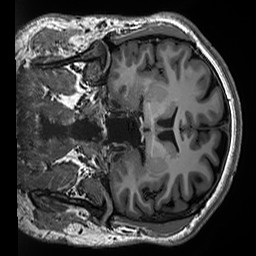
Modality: T1w
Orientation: coronal
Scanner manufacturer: siemens
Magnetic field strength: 3 T
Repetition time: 2.5 s
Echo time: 0.00299 s